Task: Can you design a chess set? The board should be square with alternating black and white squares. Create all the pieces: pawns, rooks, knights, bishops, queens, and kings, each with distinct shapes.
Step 2043:
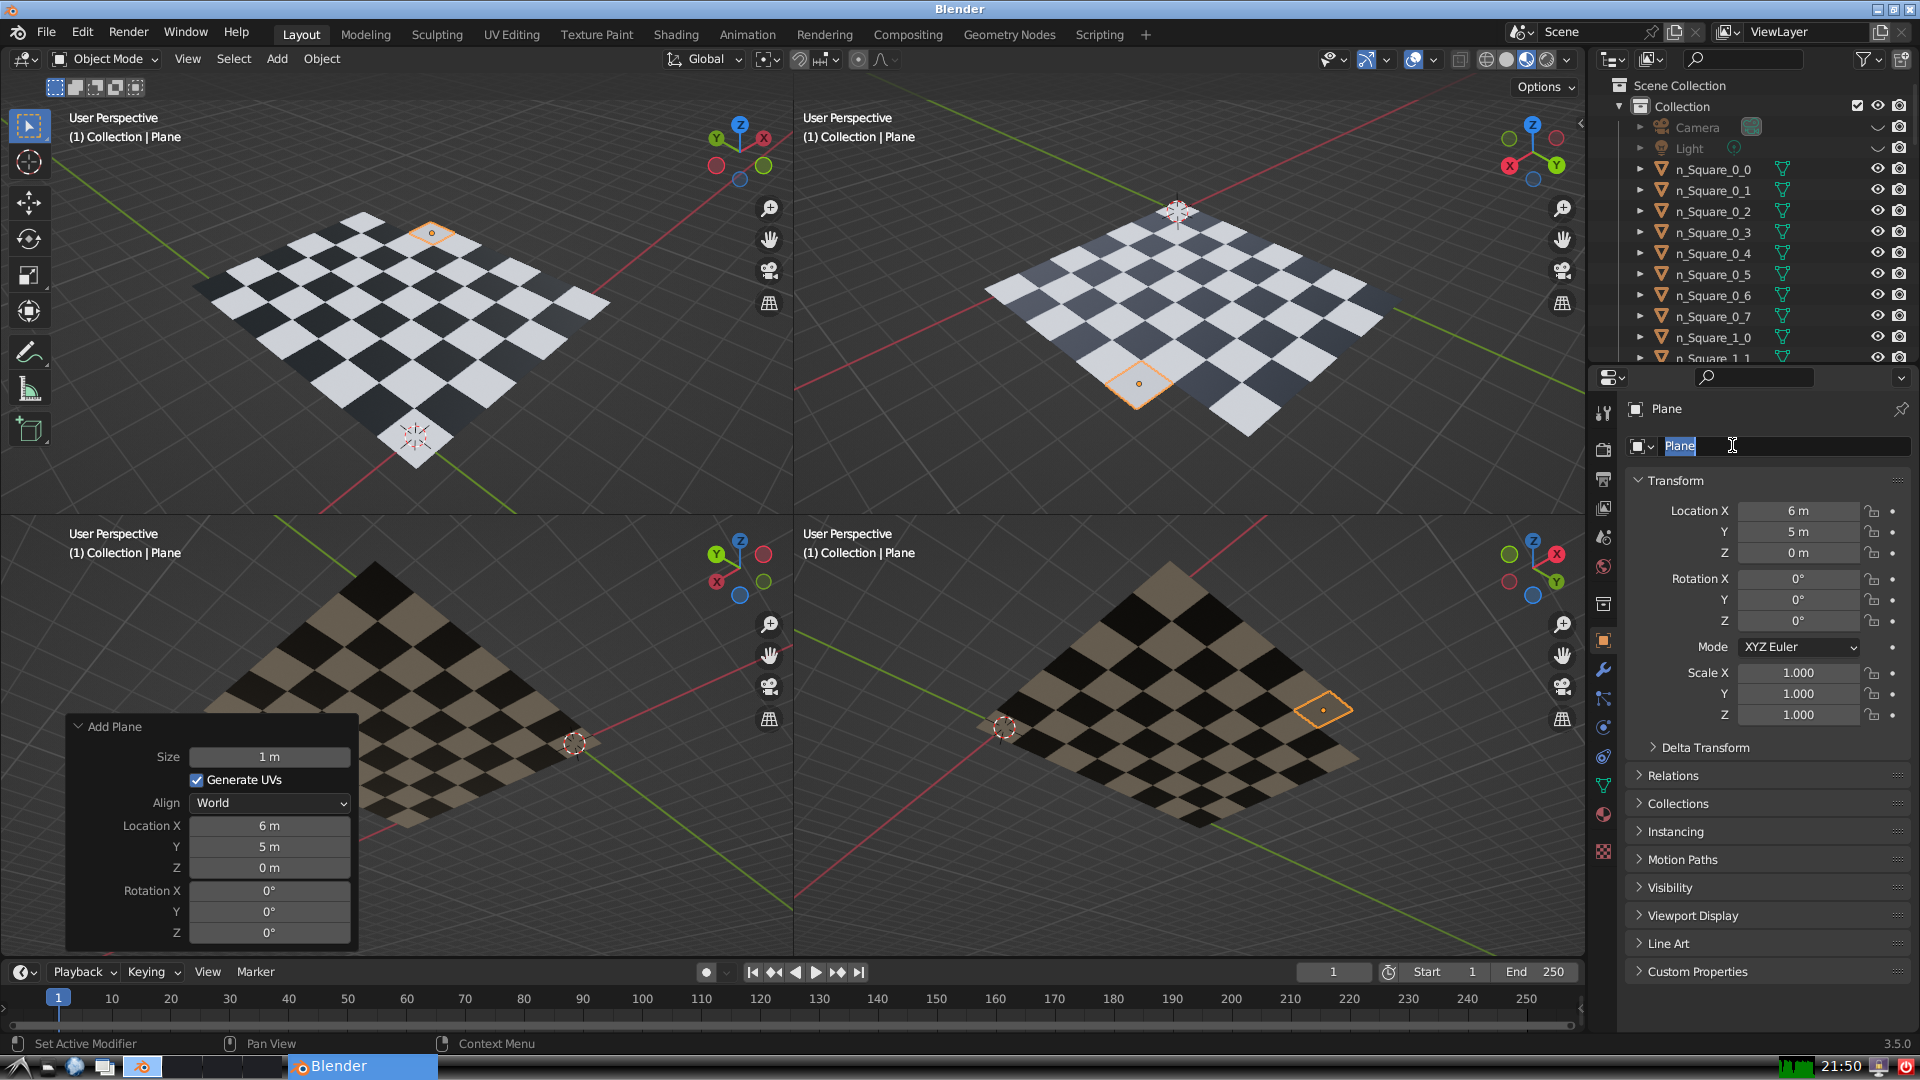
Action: input_text: n_Square_6_5